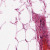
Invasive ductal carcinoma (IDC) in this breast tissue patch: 0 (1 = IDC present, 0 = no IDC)